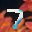
Label: 7